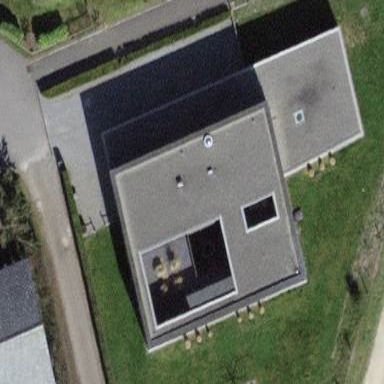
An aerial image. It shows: Residential building.